Interaction volume radius: 5 \u00c5
Interaction volume height: 10 \u00c5
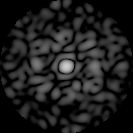
Disorder parameter: 0.8238